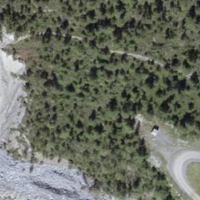
EUNIS habitat code: 43
Species observed at this site:
Arctostaphylos uva-ursi
Centaurea scabiosa
Amelanchier ovalis
Hippocrepis comosa
Pinguicula alpina
Dryas octopetala